Question: i have wrote today because i need some help with a simple function in jquery for modify the structure of an input [reCaptcha] and hide the image showed.
The code of the page(s) that contains the reCaptcha plugin is:
<URL>
Is possible to make this in Jquery?
BEFORE ------------------------------------------------------------> AFTER

(Because i have saw a video of a script[Made in Js/Jquery] that make this effect :-(
I have tryed but nothing :-(
P.S: I can't modify the original structure of the page :-( ... I would like to inject the Jquery with Greasemonkey.
Thanks in advance.
Kind Regards
Luca.
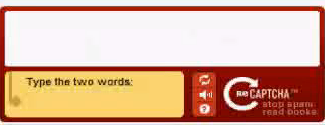
Answer: You could use CSS to place DIV elements over the text and the input area of the captcha?
Check out the complete source here: <URL>
If you modify your code (I am using the code from page 1) to the following:
'''
<div id="DivCaptcha">
<!-- <span class="Instructions" id="Instructions">Fill the captcha.</span> -->
<span class="Instructions" id="Instructions">Fill the captcha.</span>
<form onsubmit="return submit();" action="">
<div id="captcha-container">
<script type='text/javascript'> var RecaptchaOptions = { theme : 'white' }; </script> <script type="text/javascript" src="http://api.recaptcha.net/challenge?k=6LfF970SAAAAAFR6KJNsdJX6Itf43k_HWbxRcU4a "></script>
<noscript>
<iframe src="http://api.recaptcha.net/noscript?k=6LfF970SAAAAAFR6KJNsdJX6Itf43k_HWbxRcU4a " height="300" width="500" frameborder="0"></iframe><br/>
<textarea name="recaptcha_challenge_field" rows="3" cols="40"></textarea>
<input type="hidden" name="recaptcha_response_field" value="manual_challenge"/>
</noscript>
<div id="cover-captcha">
</div>
<div id="cover-input">
</div>
</div>
<input type="submit" id="submit" value="Submit!">
</div>
'''
And then you add the following CSS to your page:
'''
#captcha-container {
position:relative;
}
#cover-captcha {
position:absolute;
top:10px;
left:10px;
width:295px;
height:55px;
z-index:9999;
background-color:#fff;
}
#cover-input {
position:absolute;
top:96px;
left:26px;
width:150px;
height:20px;
z-index:9999;
background-color:#fff;
}
'''
It will cover the elements you want covered. You can then use jQuery to show/hide these elements when you want like so:
'''
<input type="button" id="show-hide" value="Show/Hide Captcha fields"/>
<script>
$("#show-hide").click(function(e){
$("#cover-captcha, #cover-input").toggle();
});
</script>
'''
---
In response to your comment.. Try this:
'''
$("#recaptcha_response_field").hide();
$("#recaptcha_image").hide();
'''